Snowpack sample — Buffalo Mountain, Silverthorne, Colorado, USA (1/25/25, 10:11 AM MST)
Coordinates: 39.6222, -106.1139
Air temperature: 22 °F
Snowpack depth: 110 cm
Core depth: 30 cm
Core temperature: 42.8 °F
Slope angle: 12°, slope face: 102°
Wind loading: high
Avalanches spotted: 0
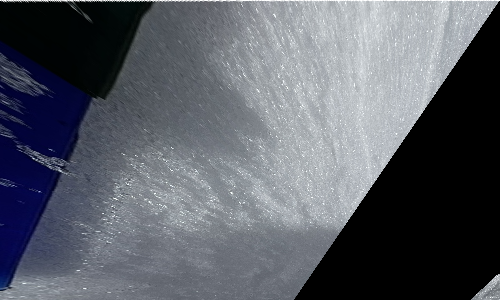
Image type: core
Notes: No avalanches nearby, collected on the outskirts of a fire break 15 meters from the treeline, on way to Buffalo and Red Mountain